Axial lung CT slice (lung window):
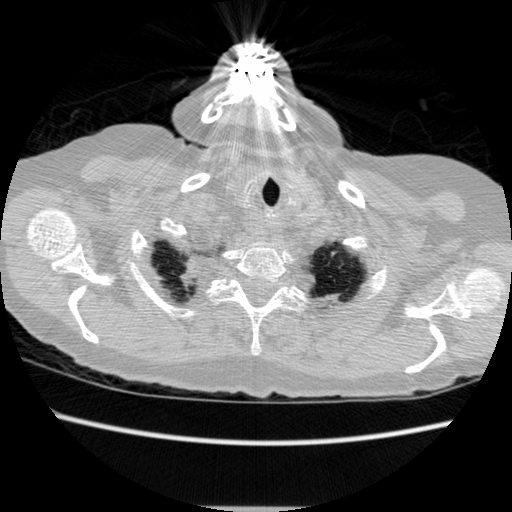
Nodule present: no